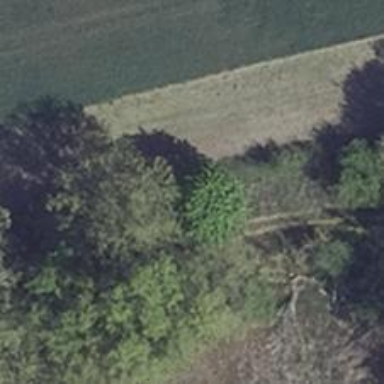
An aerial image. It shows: Row of trees in natural setting.